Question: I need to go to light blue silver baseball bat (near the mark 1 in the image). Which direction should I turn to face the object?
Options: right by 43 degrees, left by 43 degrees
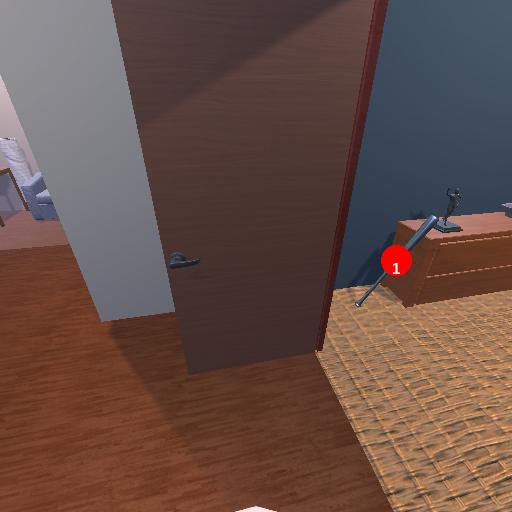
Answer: right by 43 degrees